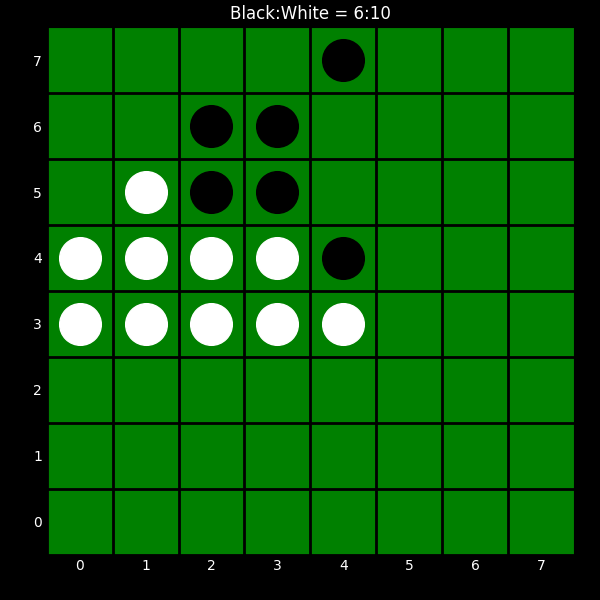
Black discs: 6
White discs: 10